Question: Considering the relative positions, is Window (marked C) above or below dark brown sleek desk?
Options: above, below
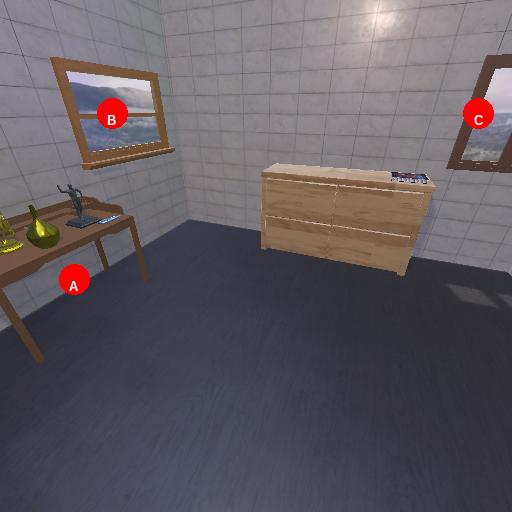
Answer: above